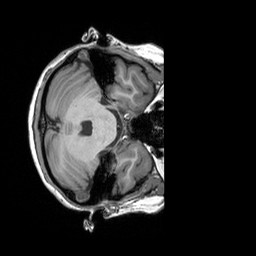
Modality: T1w
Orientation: axial
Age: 27
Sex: female
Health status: healthy
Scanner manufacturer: siemens
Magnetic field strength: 3 T
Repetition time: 2.3 s
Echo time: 0.00303 s